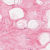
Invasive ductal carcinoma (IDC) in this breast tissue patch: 0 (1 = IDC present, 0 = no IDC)